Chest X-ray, AP view. Patient: 63 years old, sex M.
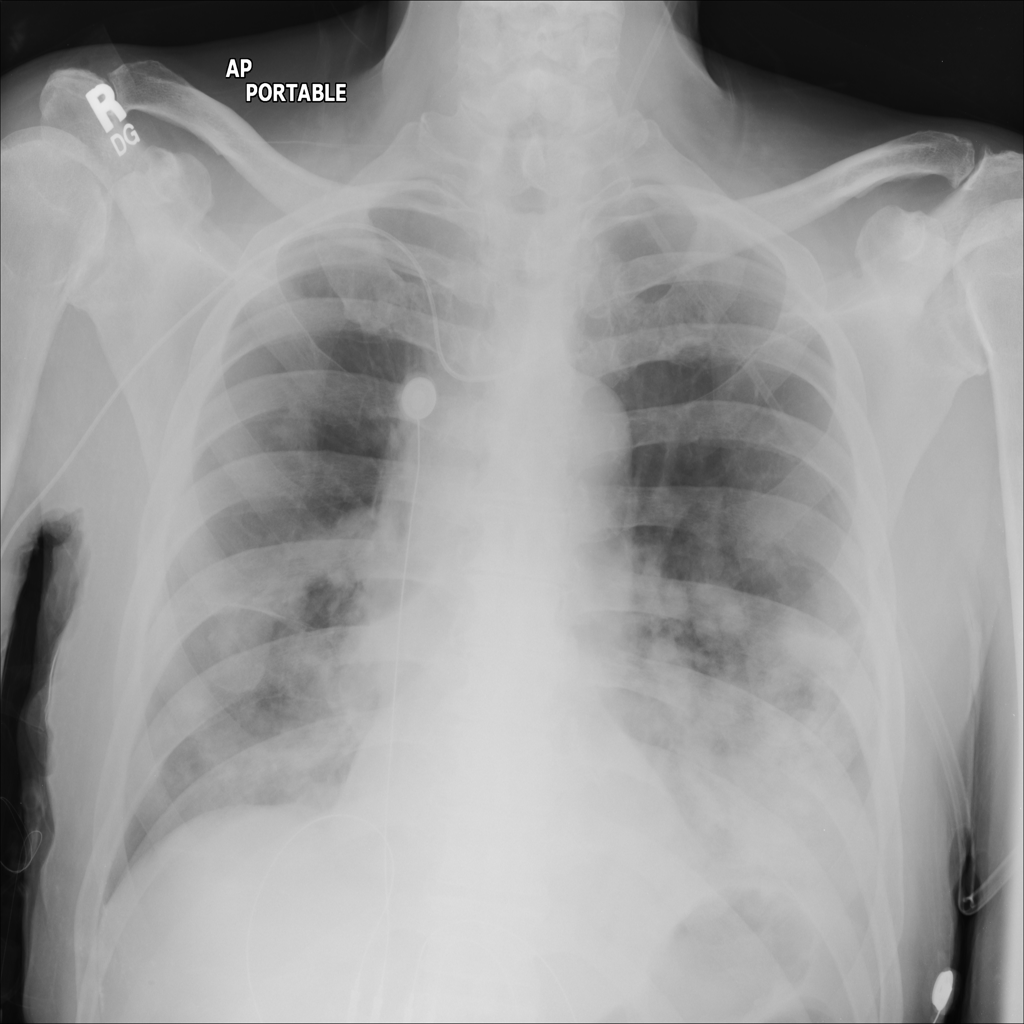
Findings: Atelectasis, Nodule